Question: I have the output from a clogit funciton in R (see below) and I wish to find out the willingness to pay (WTP) and standard error of WTP for the different attributes by dividing the coefficients. In stata it is easy to achieve, using one line >nlcom but how do you do this in R?

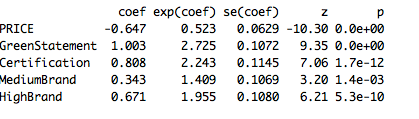
Answer: We found the answer using the support.CEs package. Example code for calculating WTP in this example is:
'''
mwtp(out.interactions, monetary.variables = c("PRICE"), nonmonetary.variables = c("GreenStatement", "Certification"),
nreplications = 1000,
confidence.level = 0.95,
method = "delta")
'''
Output will give you the mean wtp and confidence intervals